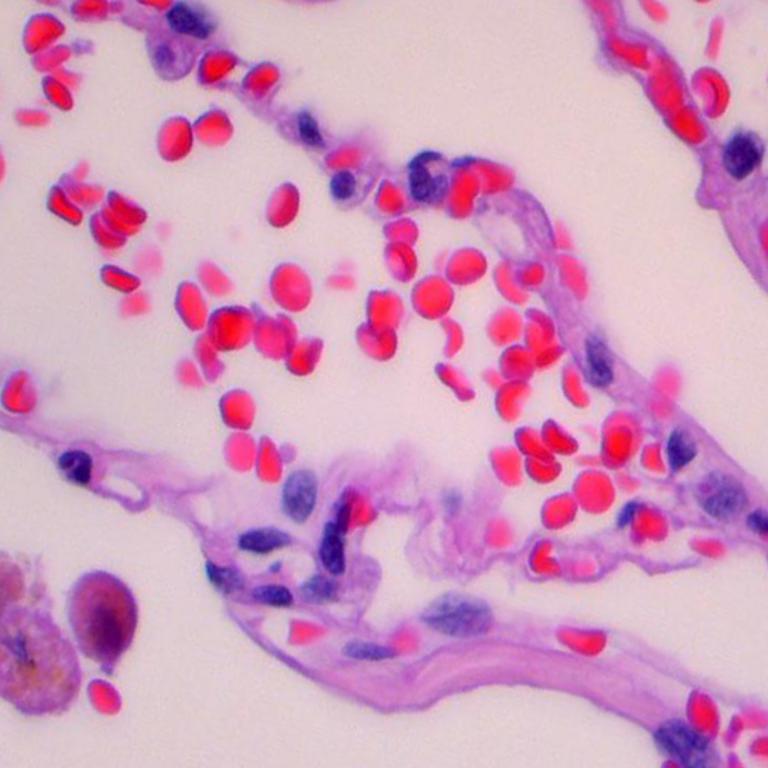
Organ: lung
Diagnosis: benign